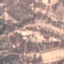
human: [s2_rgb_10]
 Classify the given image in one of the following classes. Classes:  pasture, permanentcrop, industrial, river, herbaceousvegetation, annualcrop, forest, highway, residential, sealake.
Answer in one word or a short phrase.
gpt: HerbaceousVegetation